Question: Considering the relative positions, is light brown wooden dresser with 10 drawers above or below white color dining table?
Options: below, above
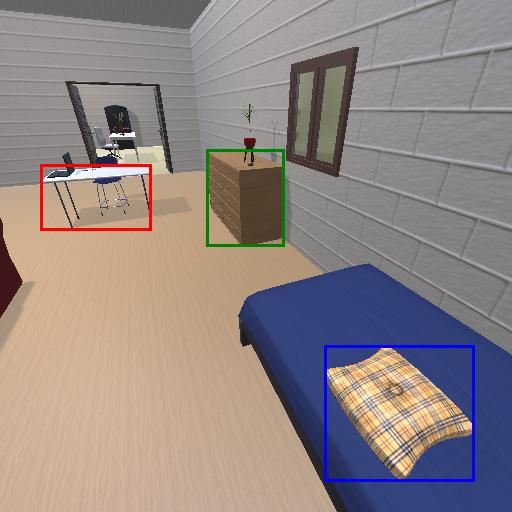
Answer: below